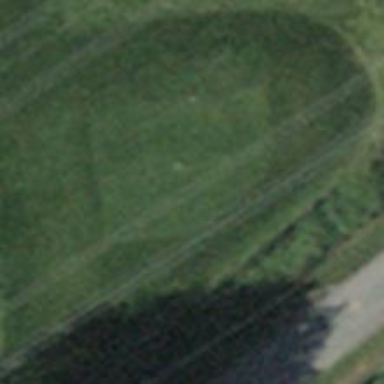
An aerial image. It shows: Golf tee.